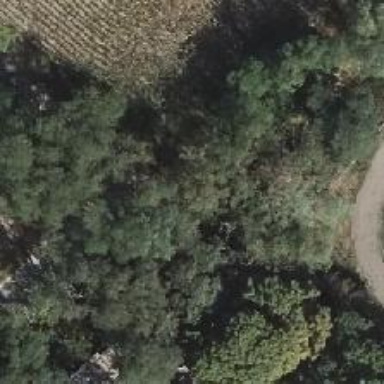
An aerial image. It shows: Row of mixed leaf trees.